Question: I'm slightly unfamiliar with django's ability to join record(s) between (2) tables or more.

In plain old SQL, I would do a inner-join on the 'id' field
I have this relationship setup in django's :
'''
class Tld(models.Model):
domainNm = models.CharField(verbose_name="",max_length=40,unique=True,validators=[RegexValidator('^[a-zA-Z0-9]+\.[a-zA-Z]{1,4}$','format: domain.com only','Invalid Entry')])
FKtoClient = models.ForeignKey(User)
'''
the 'User' table is the default django table (created upon initially running 'python manage.py syncdb')
How do I join these two tables on field 'DomainNm' in django 1.5 ?
Sorry for the newbieness here.
Thank you.
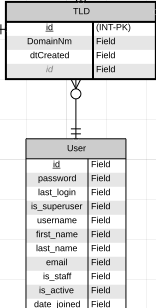
Answer: As we discussed in the comments, what you're really wanting is a QuerySet of all Tld objects associated with the currently logged-in User. Luckily, Django makes this fairly trivial since it populates the <URL>.
:
'''
from django.shortcuts import render
def index(request):
if request.user.is_anonymous():
tld_set = []
else:
tld_set = request.user.tld_set.all()
context = {'tld_set': tld_set}
return render(request, 'index.html', context)
'''
:
'''
<ul>
{% for tld in tld_set %}
<li>{{ tld }}</li>
{% endfor %}
</ul>
'''
The SQL generated from this doesn't contain any JOINs at all since Django already grabbed the User object (and it's associated id) for populating <URL> before your view is ever called:
'''
SELECT "rcr_tld"."id", "rcr_tld"."FktoClient_id", "rcr_tld"."domainNm"
FROM "rcr_tld"
WHERE "rcr_tld"."FktoClient_id" = 1 --Django already knows the User's id from request.user.id
'''